Question: I am tryig to dexify a jar file using the following command:
'''
dx --dex --output=classes.dex JAR_file.jar
'''
This gives me the following errors:
'''
trouble processing:
bad class file magic (cafebabe) or version (<PHONE>)
.....................etc
'''
When I searched, I found that they are the same errors that appear in <URL> question
Yes, I was compiling my project with JDK 1.7. So I downloaded JDK 1.6, and changed the setting of my eclipse to make it use JDK 1.6.
I did that by: Window->Preferences->Compiler and then I set the compiler compilance level to 1.6. Finally, I configured the compiler to make it use JRE6 that I downloaded. I clicked OK. I tried to run my project again, and generated the jar file.
When I run the command again for dexifying that jar file. It still shows the same errors. What am I missing?
Note: The jar file is a bundle that I created in my eclipse as a "Plugin" project. Here is a snapshot of the project:

In the question I am referring to, the accepted answer says if you still have the same problem, then you have to make sure that every single class is compiled right. What does that mean? I tried to compile again and again, but I am still getting the same errors.
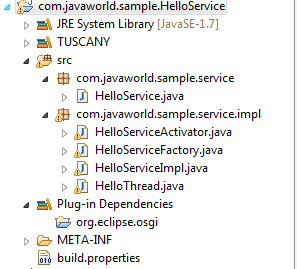
Answer: I created a totally new project (after changing my eclipse compiler to JDK 1.6). Then, the dexifying worked OK.